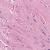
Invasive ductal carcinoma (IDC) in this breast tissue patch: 0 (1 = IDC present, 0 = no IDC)